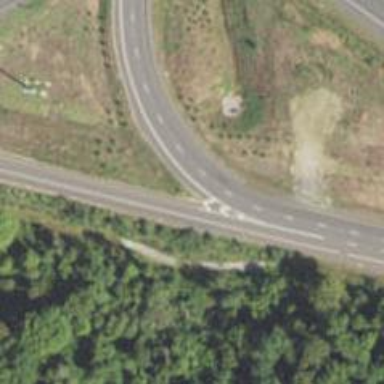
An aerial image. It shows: Motorway link at diverging diamond interchange (DDI) junction.